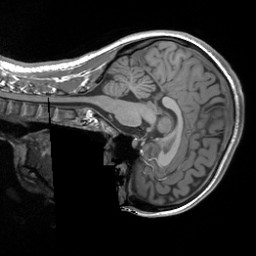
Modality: T1w
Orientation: sagittal
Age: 22
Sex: female
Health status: healthy
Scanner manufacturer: siemens
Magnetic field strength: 3 T
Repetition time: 1.9 s
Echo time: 0.00252 s